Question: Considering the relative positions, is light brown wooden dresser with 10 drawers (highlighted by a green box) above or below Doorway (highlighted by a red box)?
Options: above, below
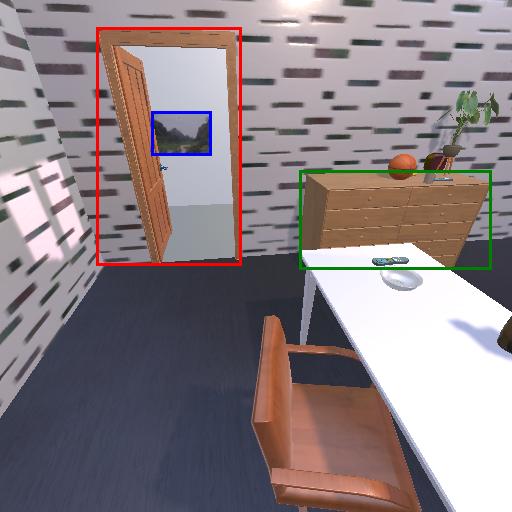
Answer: above